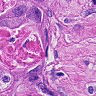
Metastatic tissue present: yes